You are looking at the envelope spectrum of a bearing's vibration signal. The marked vertical lines are the theoretical fault frequencies for the outer race, inner race, rolling elements, and cage. Classify the bearing condition as one of: normal, inner_race, outer_race, ball.
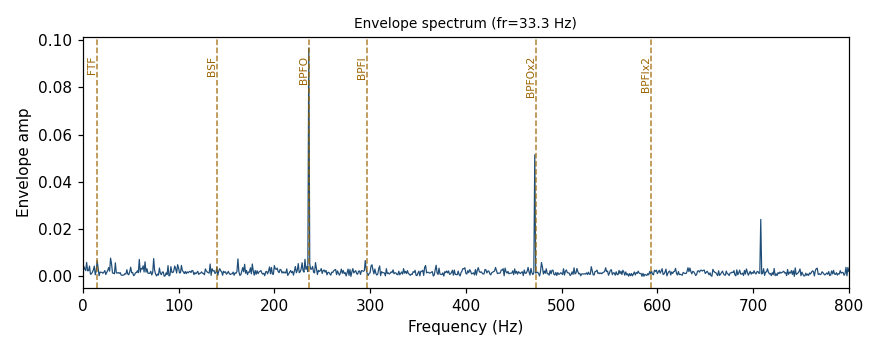
Answer: outer_race